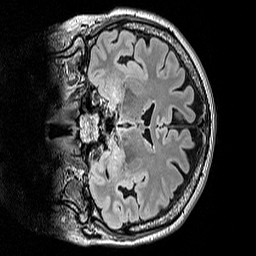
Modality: FLAIR
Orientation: coronal
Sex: female
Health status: ill
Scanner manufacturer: siemens
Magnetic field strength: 3 T
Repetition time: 5 s
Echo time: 0.388 s